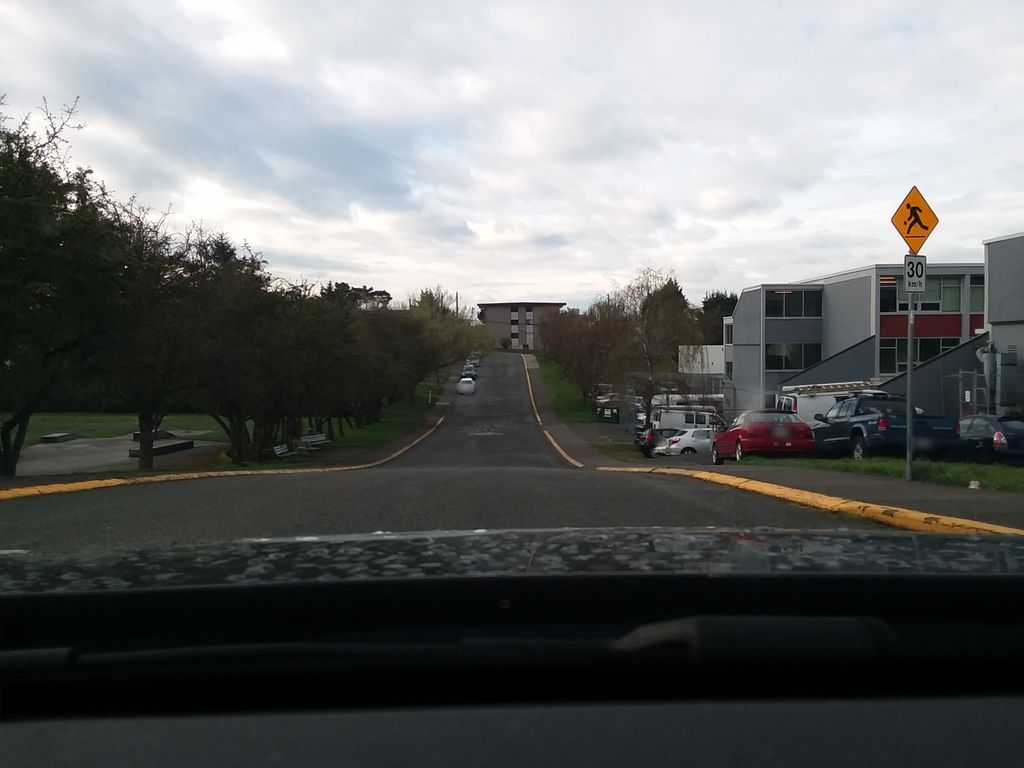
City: victoria